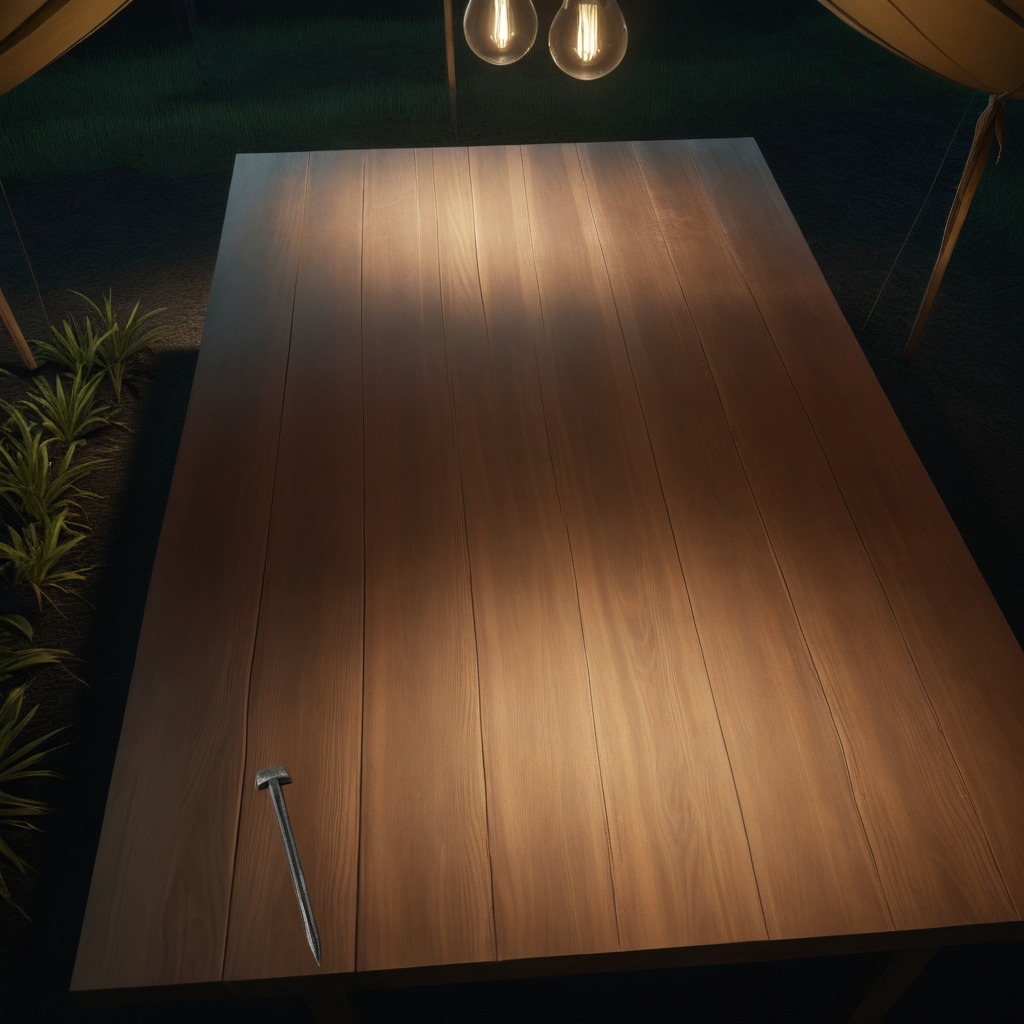
A iron nail is lying on a wooden table inside a jungle field workshop tent at night.